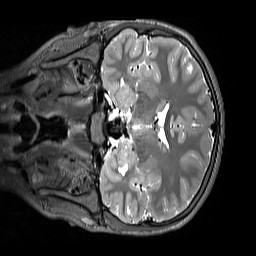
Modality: T2w
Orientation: coronal
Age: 12
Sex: male
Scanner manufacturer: siemens
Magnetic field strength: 3 T
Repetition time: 3.2 s
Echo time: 0.408 s